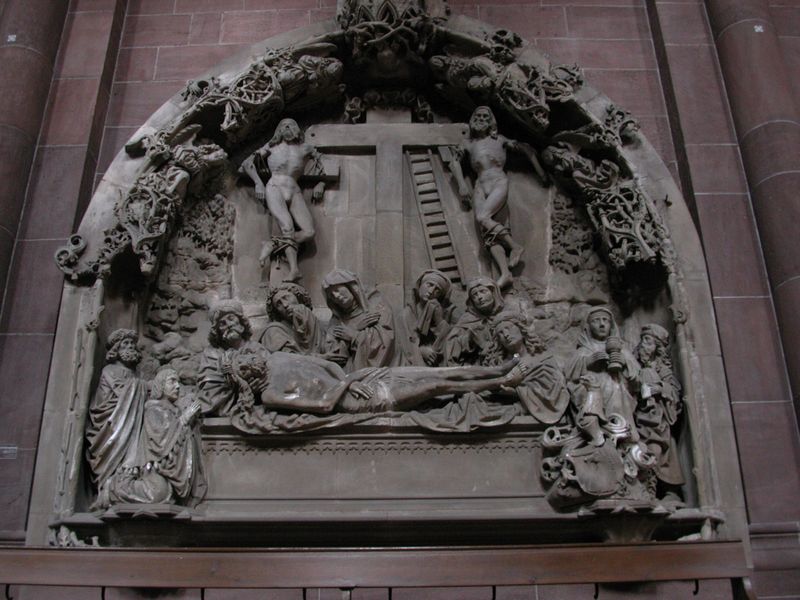
Titel: Dom St. Peter und Paul in Worms
Standort: Worms, Dom (EU - D - RP)
Schlagwörter: lendenschurz, nackt, menschen, braun, grau, marmor, männer, schwarz, gesichter, architektur, johannes, stein, tod, tot, hände, kirche, gewand, locken, engel, relief, bogen, figuren, rundbogen, leiter, ornamente, foto, kreuz, weinen, knien, beten, altar, sandstein, christus, grab, jesus, jesus christus, kreuzabnahme, kreuzigung, jünger, maria, felsengrab, maria magdalena, trauern, grablegung, tympanon, sarkophag, grabtuch, sünder, t-kreuz, gottessohn, sohn gottes, christkind, wandrelief, christkönig, rrlief7, heilland, erretter, jesus von nazaret, #t-form